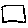
Label: square